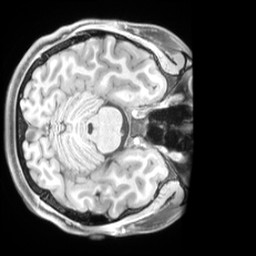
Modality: T1w
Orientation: axial